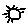
Label: sun